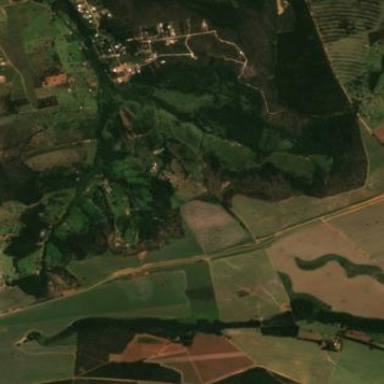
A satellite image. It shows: Farmland with fast-growing wood crops.